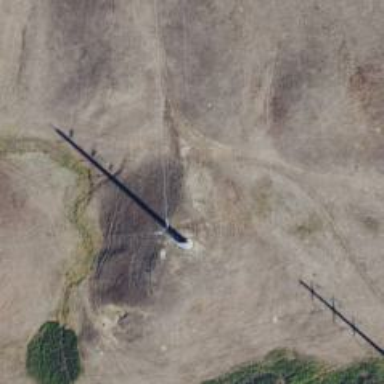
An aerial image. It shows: Power tower.